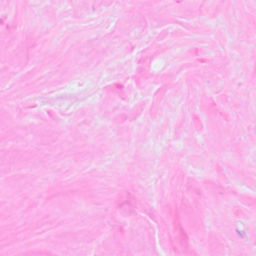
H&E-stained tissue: Breast